Question: I have a collapsible that will be dynamically populated. When I expand the collapsible, it overlaps my flot chart.
Is there a way to slide the chart div down when the collapsible has been expanded? likewise when it's collapsed again(slide up)?
This is currently my setup:
'''
<div id="main" data-role="page">
<div id="header" data-role="header">
<h1>Real Time Monitoring</h1>
</div>
<div id="parameters" data-role="collapsible" style="position: relative;width: auto; height: 100px;">
<h3>Parameters</h3>
<div id="divSensors" class="ui-grid-a">
<!-- dynamically generate checkboxes based on available sensors (c#) -->
</div>
</div>
<!-- Div for flot graph -->
<div id="chart-container" style="position: relative;">
<!-- <label>LX Accel(g)</label> -->
<div id="placeholder" style="width: 500px; height: 200px;"></div>
<label">Time</label>
</div>
<!-- Footer -->
<div id="footer" data-role="footer" data-position="fixed">
<h3>&copy;&nbsp;Test Test</h3>
</div>
</div>
'''
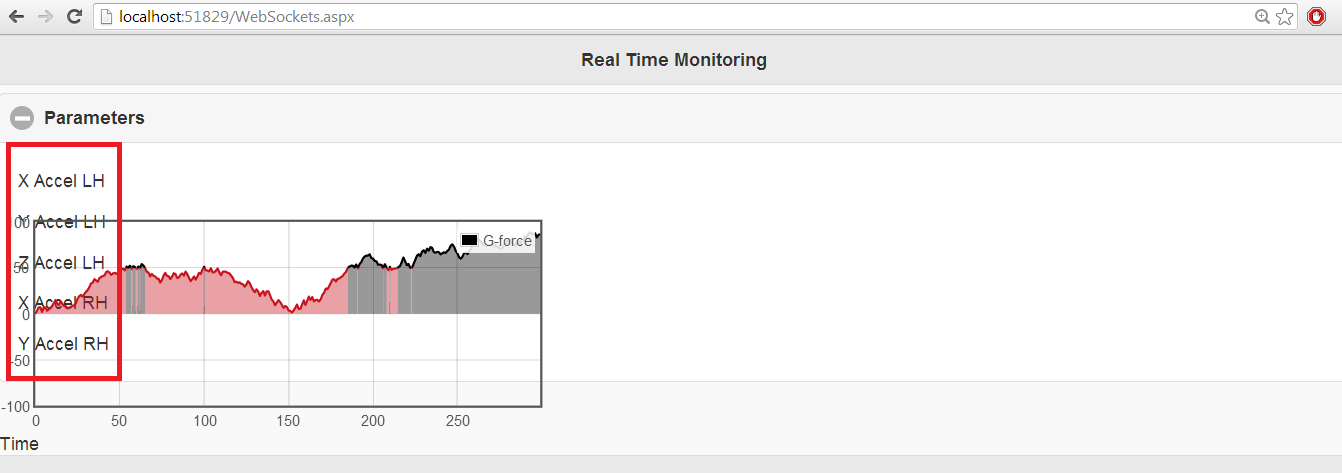
Answer: Just remove 'position: relative' from the collapsible and chart container, and also remove 'height: 100px;' from the chart container.